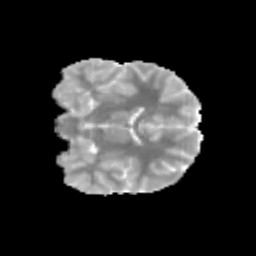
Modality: MD
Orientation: coronal
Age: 13
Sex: male
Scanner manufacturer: siemens
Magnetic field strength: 3 T
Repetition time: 3.8 s
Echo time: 0.07 s